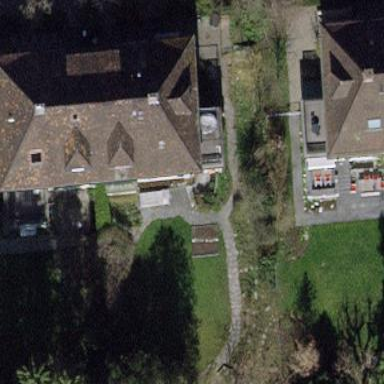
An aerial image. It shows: Semidetached house with tile roof.